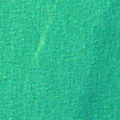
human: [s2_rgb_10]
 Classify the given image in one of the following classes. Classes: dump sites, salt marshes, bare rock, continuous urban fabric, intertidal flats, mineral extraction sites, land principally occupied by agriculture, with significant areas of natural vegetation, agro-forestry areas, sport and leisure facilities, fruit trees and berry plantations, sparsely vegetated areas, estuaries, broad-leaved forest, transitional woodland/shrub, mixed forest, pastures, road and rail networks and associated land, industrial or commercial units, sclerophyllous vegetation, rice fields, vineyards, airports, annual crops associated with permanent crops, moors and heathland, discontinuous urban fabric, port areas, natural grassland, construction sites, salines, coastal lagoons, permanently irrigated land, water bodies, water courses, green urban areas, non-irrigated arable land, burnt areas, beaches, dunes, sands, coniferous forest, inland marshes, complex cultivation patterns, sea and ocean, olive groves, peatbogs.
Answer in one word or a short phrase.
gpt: sea and ocean